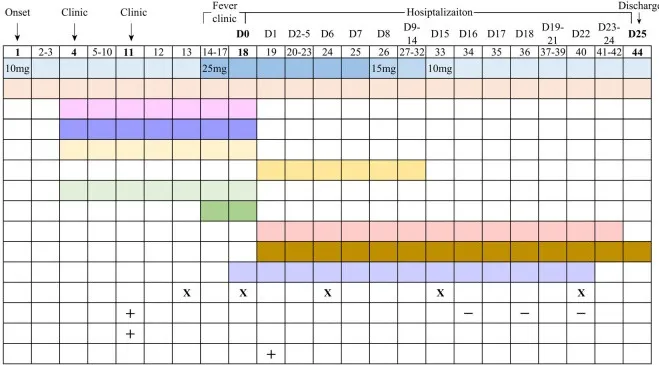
Treatments, radiology and pathogen findings according to day of illness and day of hospitalization. Symbols: X, CT conducted; +, positive result; -, negative result. Abbreviations: IVIg, intravenous immunoglobulin; CT, computed tomography; SARS-CoV-2, severe acute respiratory syndrome coronavirus 2; IgM, immunoglobulin M.
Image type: chart (chart)